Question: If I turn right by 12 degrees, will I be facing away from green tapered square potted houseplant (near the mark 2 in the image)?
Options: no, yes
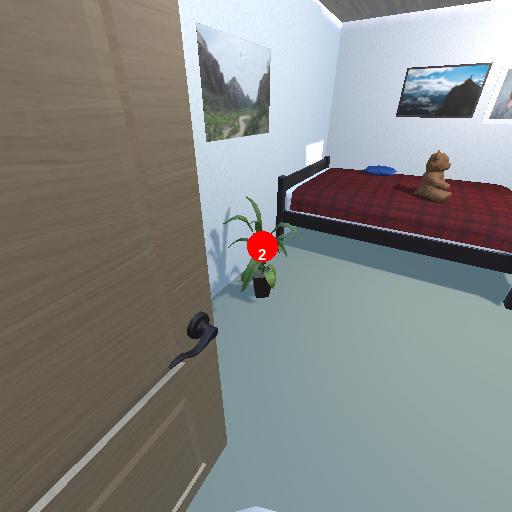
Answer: no